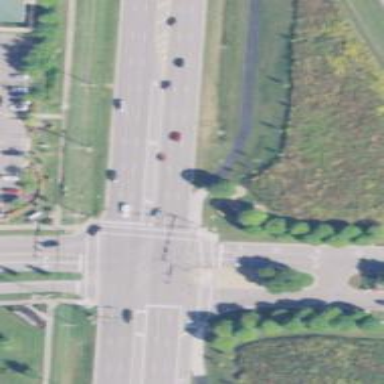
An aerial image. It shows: Marked crossing on the road.